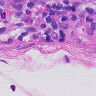
Metastatic tissue present: no